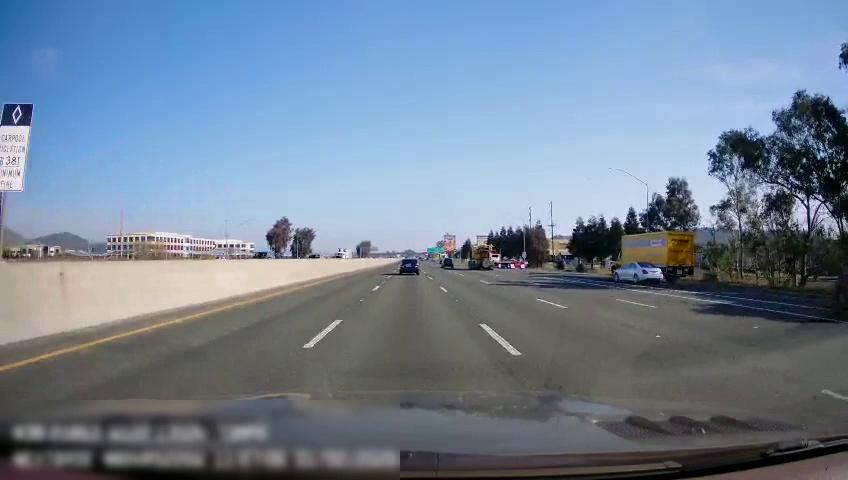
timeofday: Day
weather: Sunny
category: Drivable Space
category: Vehicles | Car
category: Vehicles | Other LV
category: Vehicles | Other LV
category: Vehicles | SUV
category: Vehicles | Other LV
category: Vehicles | Car
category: Vehicles | Other LV
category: Lanes | Current Lane
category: Lanes | Alternate Lane
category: Lanes | Current Lane
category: Lanes | Alternate Lane
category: Lanes | Alternate Lane
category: Lanes | Alternate Lane
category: Lanes | Alternate Lane
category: Traffic | Signs
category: Traffic | Signs